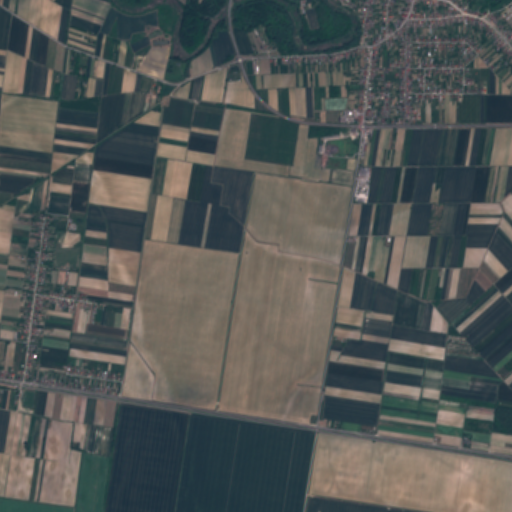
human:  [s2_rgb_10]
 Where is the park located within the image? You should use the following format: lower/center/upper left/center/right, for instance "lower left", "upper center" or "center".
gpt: The park is located in the lower left of the image.
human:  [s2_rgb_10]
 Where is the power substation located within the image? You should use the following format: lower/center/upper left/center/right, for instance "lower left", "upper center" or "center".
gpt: The power substation is located in the lower right of the image.
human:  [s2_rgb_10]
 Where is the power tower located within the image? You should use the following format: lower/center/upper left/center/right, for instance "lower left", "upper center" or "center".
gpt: There is no power tower in the image.